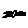
Label: bird